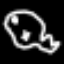
Label: frog